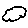
Label: cloud